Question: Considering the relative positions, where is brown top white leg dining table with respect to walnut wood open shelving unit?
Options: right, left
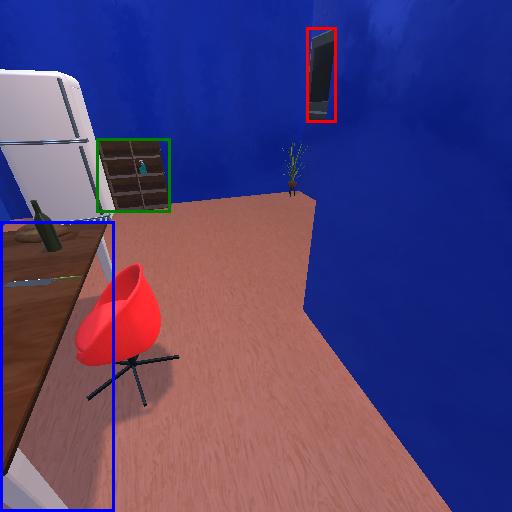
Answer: right